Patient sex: M
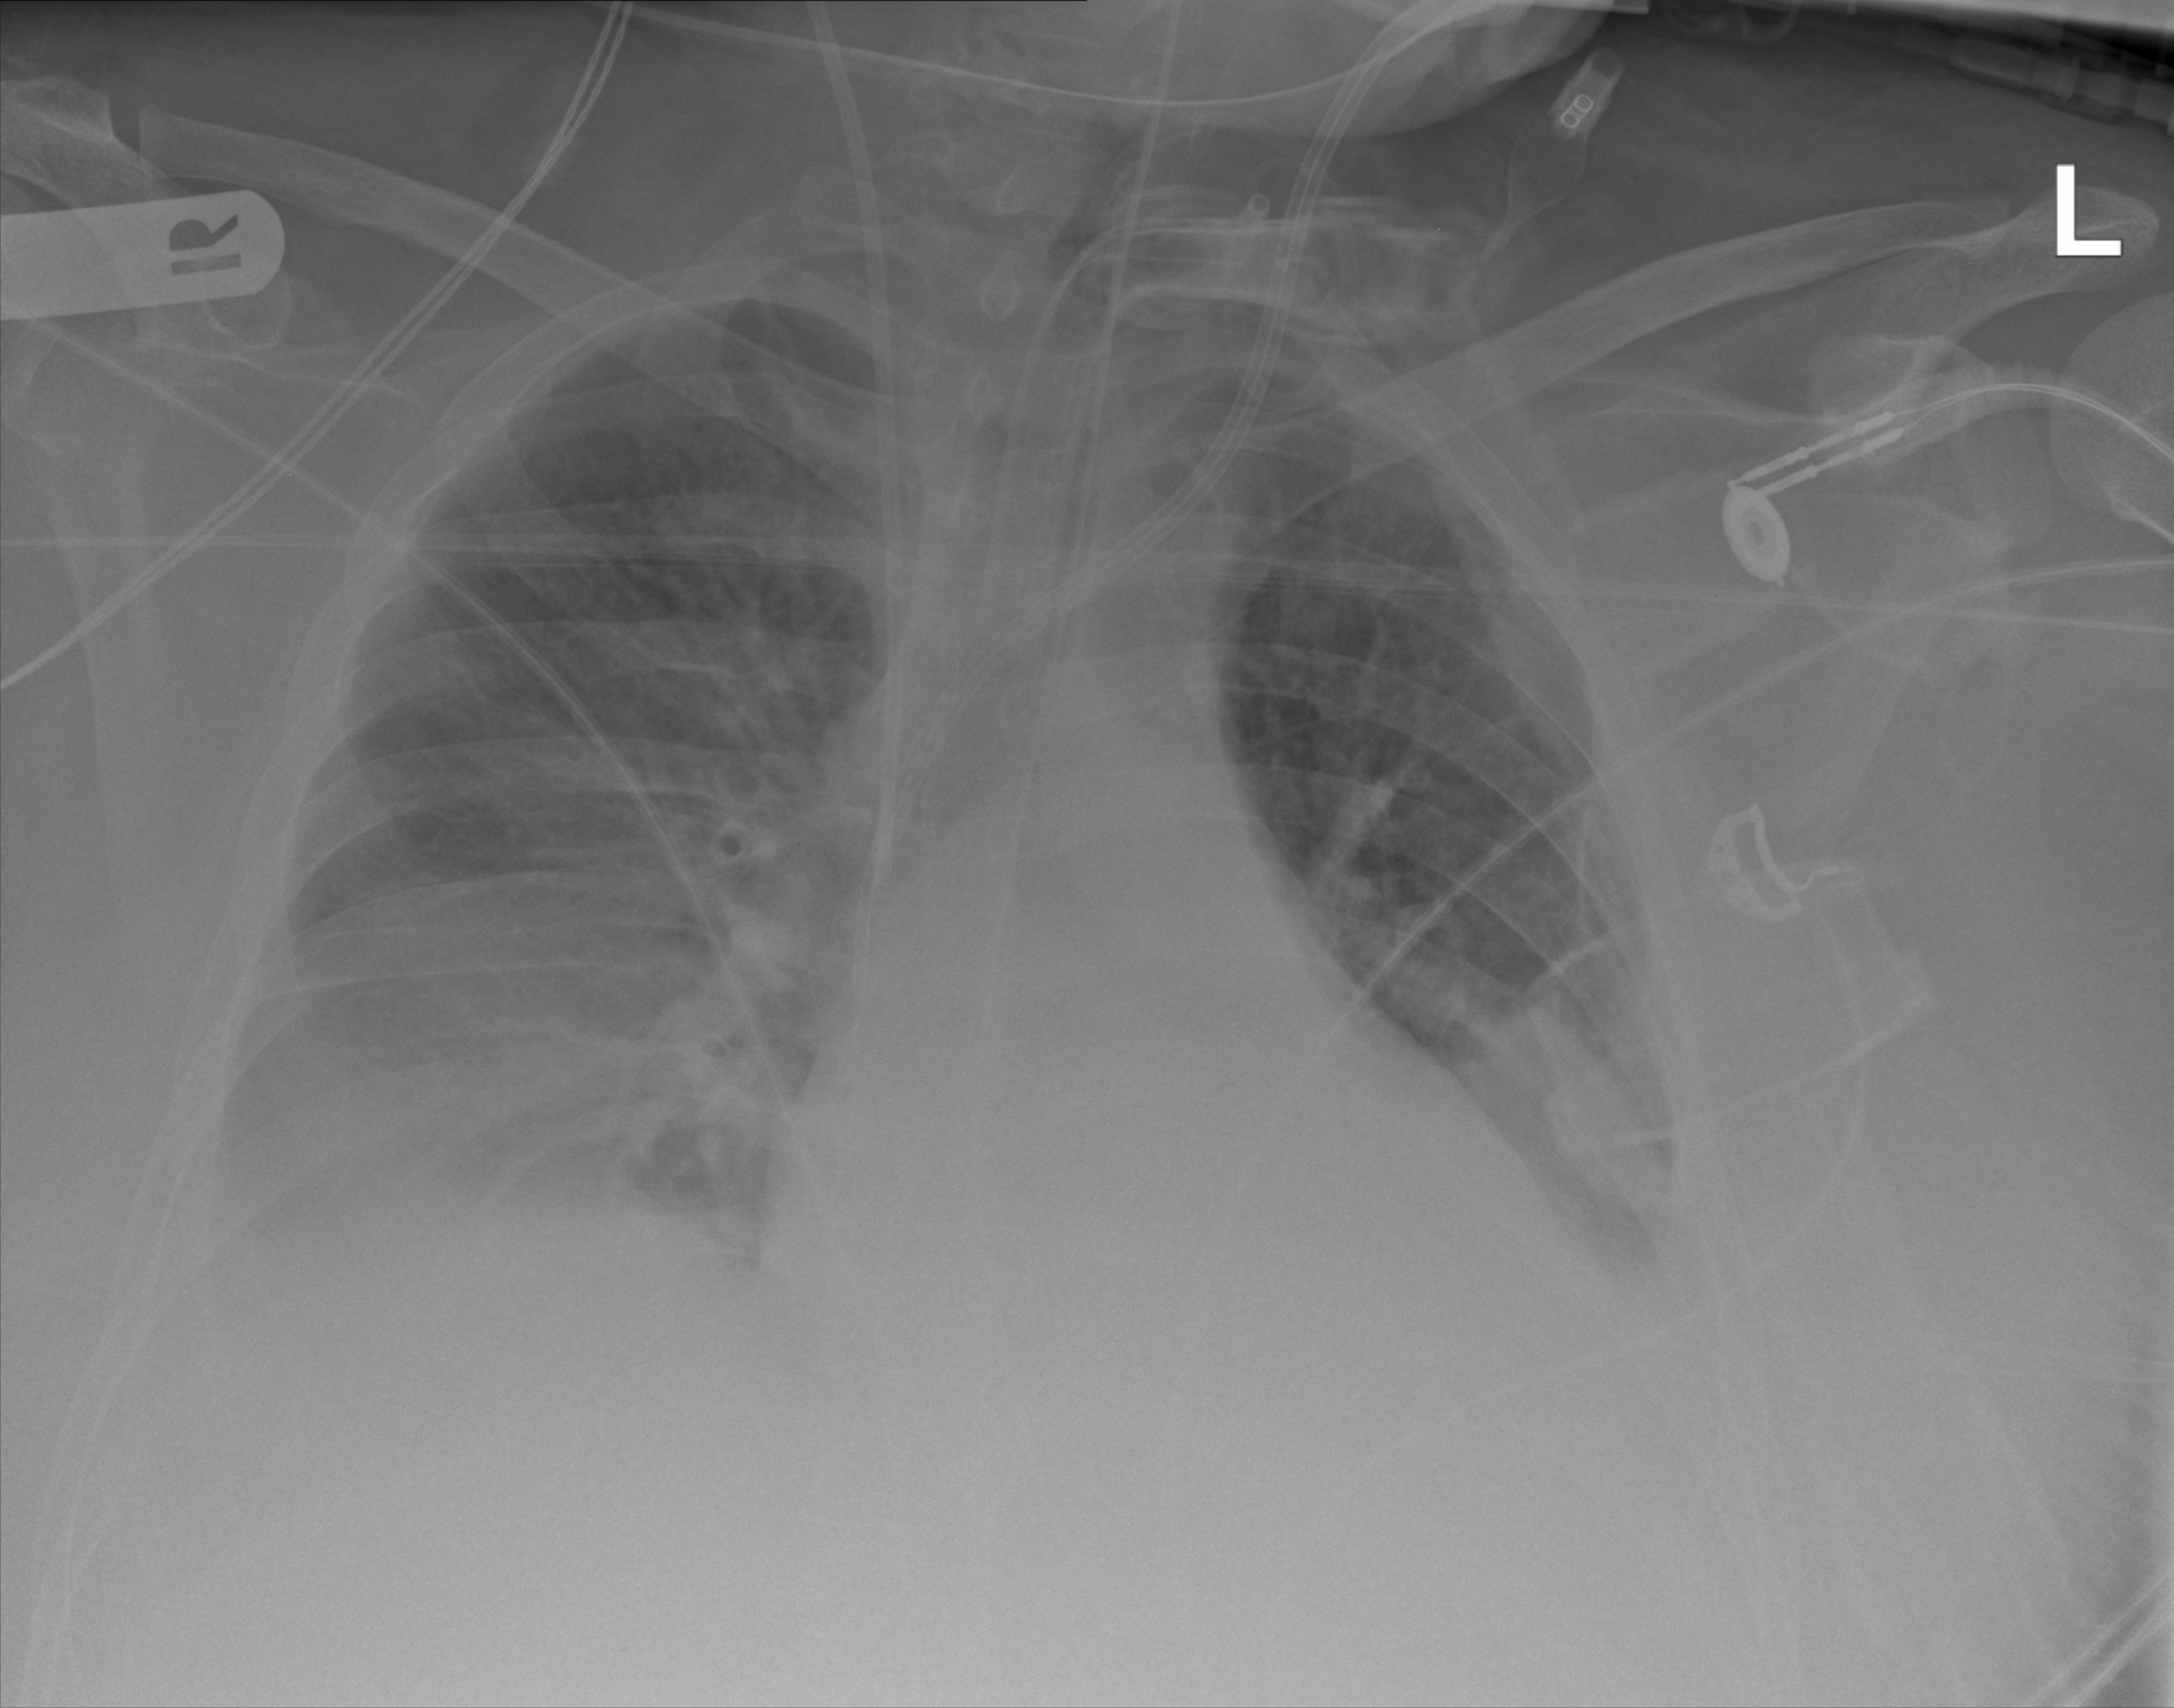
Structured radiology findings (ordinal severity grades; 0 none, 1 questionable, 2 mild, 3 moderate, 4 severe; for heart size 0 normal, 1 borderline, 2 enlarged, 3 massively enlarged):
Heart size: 0
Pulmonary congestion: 0
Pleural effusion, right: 3
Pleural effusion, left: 2
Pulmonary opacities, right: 0
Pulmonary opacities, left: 0
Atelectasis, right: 2
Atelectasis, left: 2